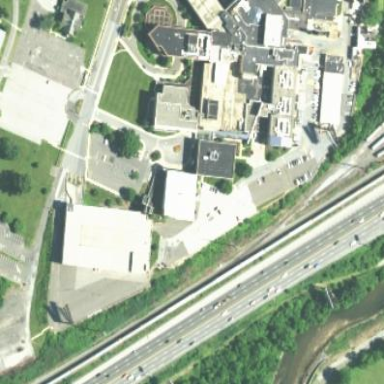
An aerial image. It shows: Hospital providing healthcare services.